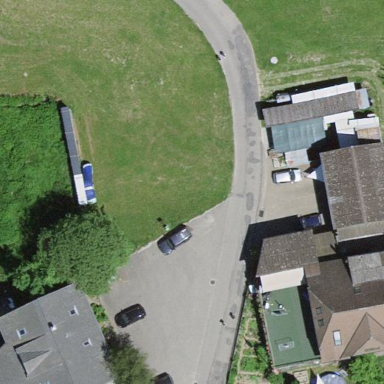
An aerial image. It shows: Parking area.